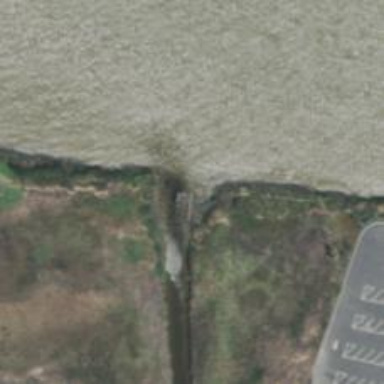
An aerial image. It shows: Ruined pier made by man.